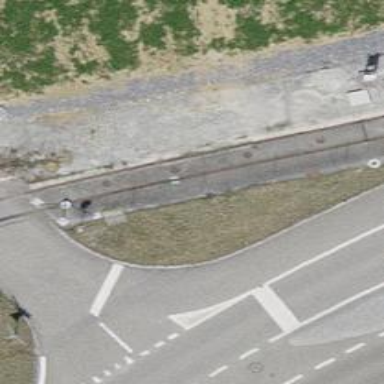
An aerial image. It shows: Abandoned railway spur.